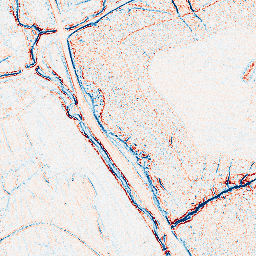
Category: edge_preserving
Decomposition family: bilateral
Decomposition parameters: d: 5
sigma_color: 50
sigma_space: 100
Upsampling method: bicubic_16x
Upsampling parameters: scale: 16
Upsampling scale: 16